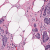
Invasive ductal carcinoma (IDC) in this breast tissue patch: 1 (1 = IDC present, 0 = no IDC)